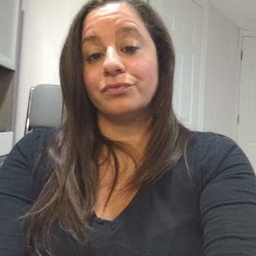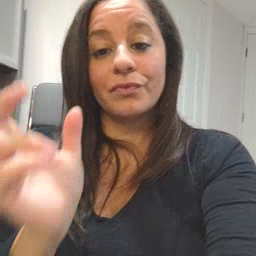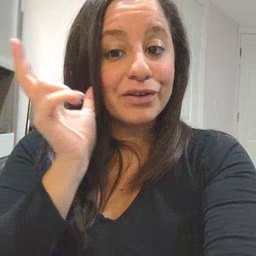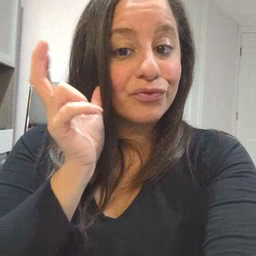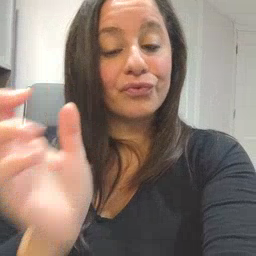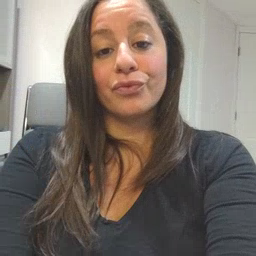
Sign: hear